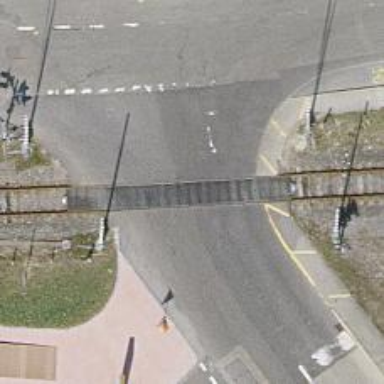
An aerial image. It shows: Railway level crossing.